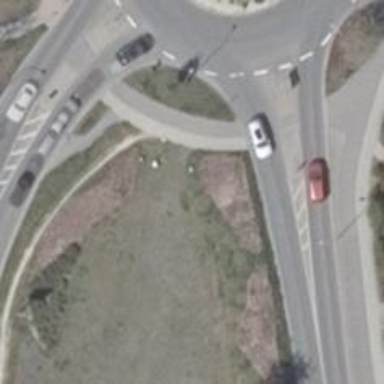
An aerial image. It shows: Asphalt path designated for cycling.